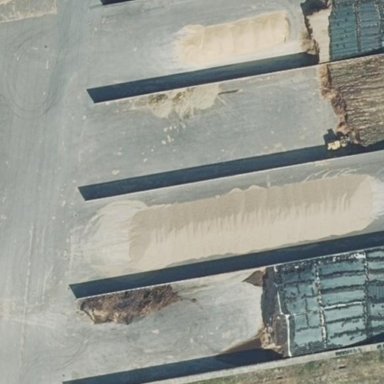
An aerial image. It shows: Bunker silo.